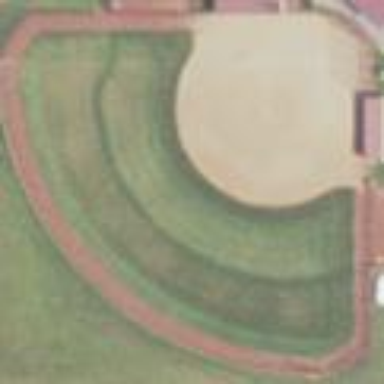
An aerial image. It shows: Baseball pitch for leisure land.